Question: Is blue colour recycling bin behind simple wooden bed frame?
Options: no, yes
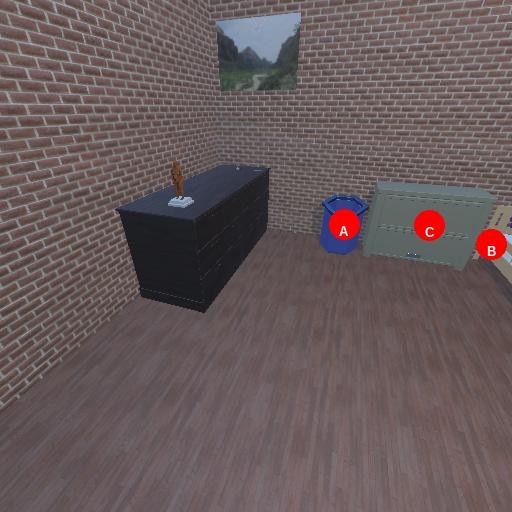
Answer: no